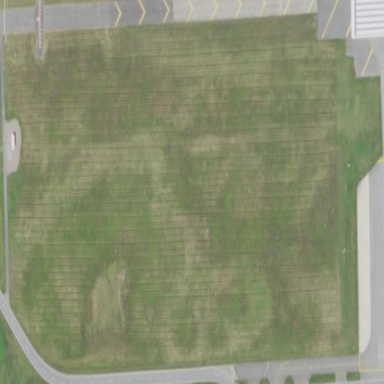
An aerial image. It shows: Area covered with grass.